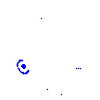
Particle: pion